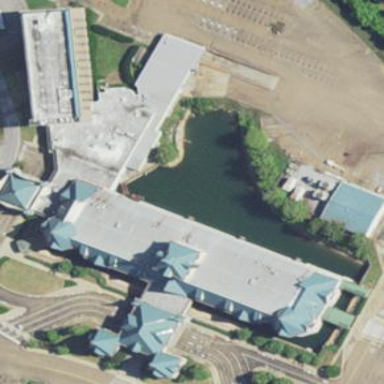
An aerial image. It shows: Casino building.